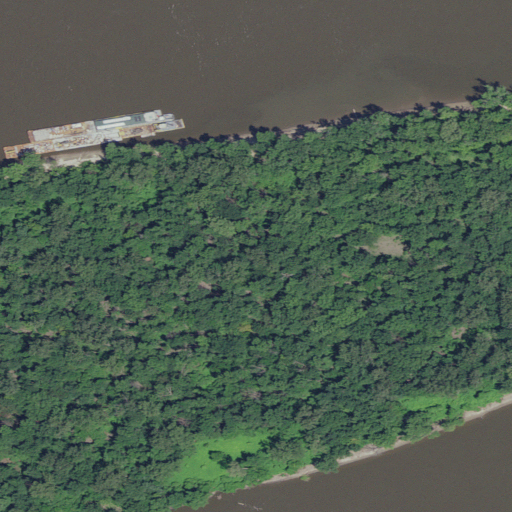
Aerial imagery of island in Missouri named Island 526 containing woody wetlands and open water